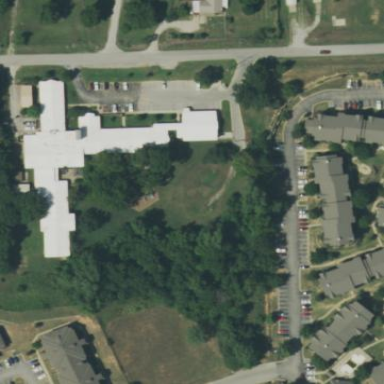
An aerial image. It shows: School.